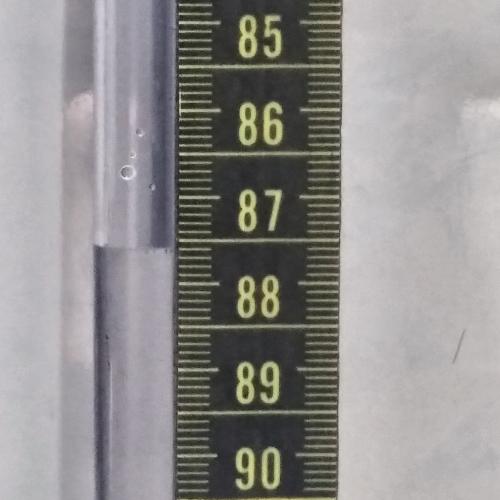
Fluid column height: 87.6 cm